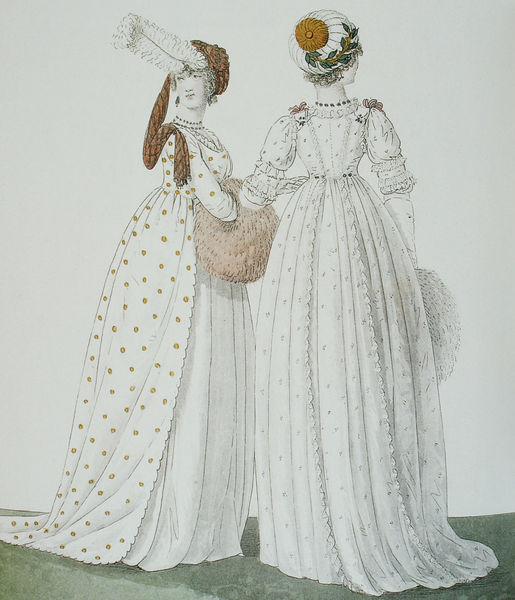
Titel: Gallery of Fashion
Künstler: Nicholas Heideloff
Standort: viele Standorte
Institution: viele Standorte
Schlagwörter: blätter, dunkel, feder, kopf, schatten, weiß, aquarell, frauen, grün, menschen, mädchen, ocker, stadt, blumen, braun, brust, bunt, damen, elegant, frankreich, frau, frisur, grau, hell, hut, hüte, kleid, kleider, köpfe, licht, orange, profil, reden, rücken, schmuck, schwarz, zeichnung, boa, rot, schal, schleier, ball, beige, gesellschaft, haube, mode, muster, rock, schleife, kappe, mütze, wand, arme, falten, gesicht, haarschmuck, kleidung, lang, mensch, pelz, stehen, ärmel, boden, land, gewand, haare, paar, saum, schleifen, dekoltee, england, perlen, prinzessin, rosa, schulter, beine, federhut, kopfbedeckung, schleppe, taille, dutt, zwei, kette, grafik, graphik, korb, robe, faltenwurf, rüschen, perlenkette, stola, halskette, punkte, gemustert, zweig, druck, schnitt, stich, gross, tupfen, koloriert, kopfputz, tasche, entwurf, kranz, festlich, biedermeier, muff, fall, adlige, empire, taschen, turban, design, freundinnen, pünktchen, pompom, freunde, figurine, heill, katalogseite, modezeichnung, gepunkte, modellkleider, seiten-rückansicht, straußenfeder, helsketten